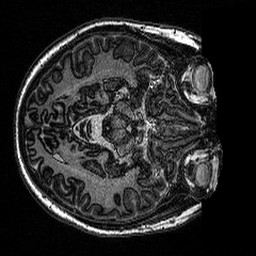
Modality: MP2RAGE
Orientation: axial
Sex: male
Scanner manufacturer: siemens
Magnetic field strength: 3 T
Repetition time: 5 s
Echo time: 0.00292 s